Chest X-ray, PA view. Patient: 41 years old, sex M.
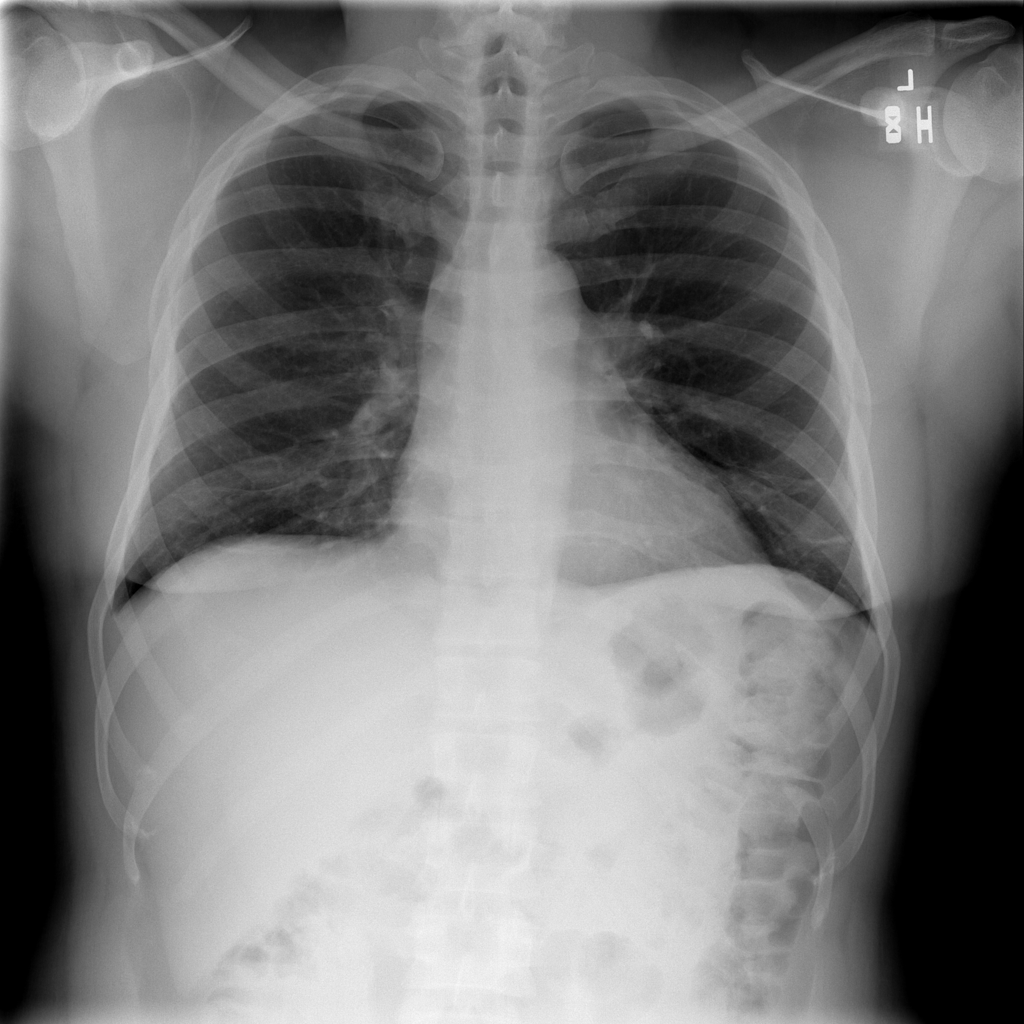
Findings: No Finding